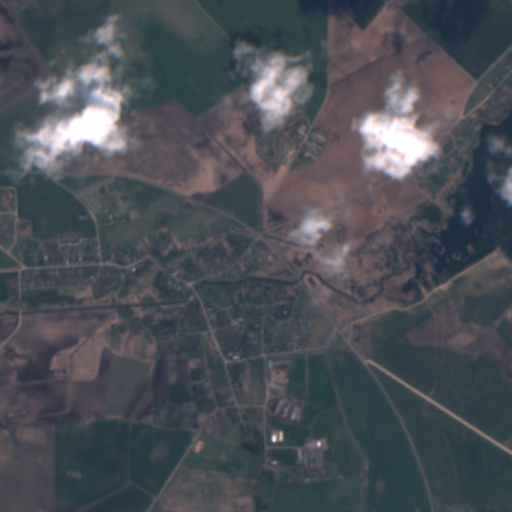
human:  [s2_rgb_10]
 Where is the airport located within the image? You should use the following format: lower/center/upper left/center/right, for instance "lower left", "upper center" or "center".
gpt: There is no airport in the image.